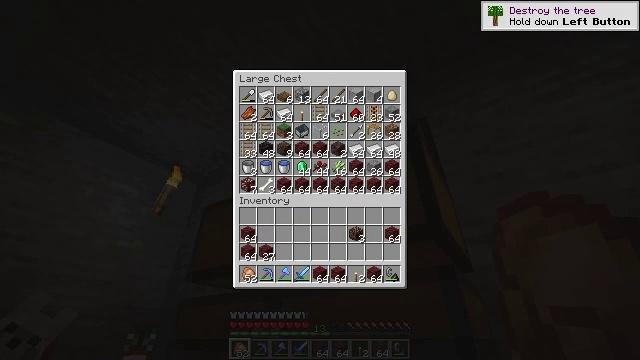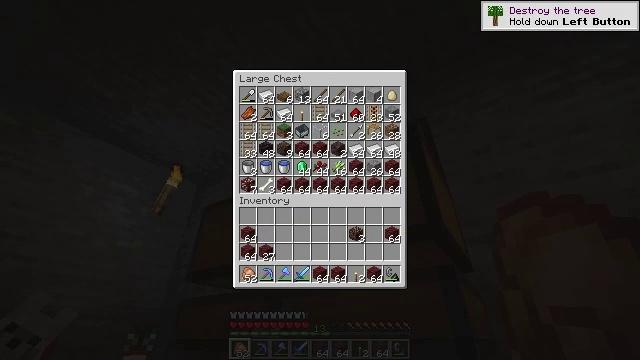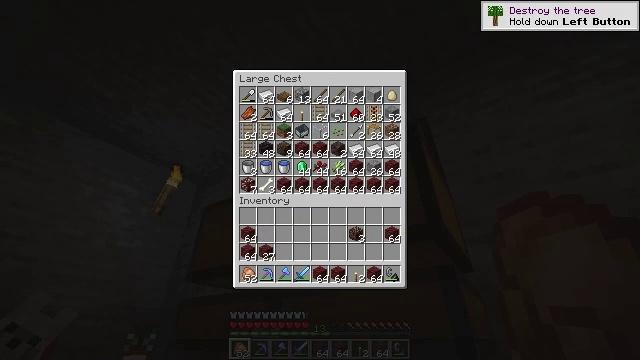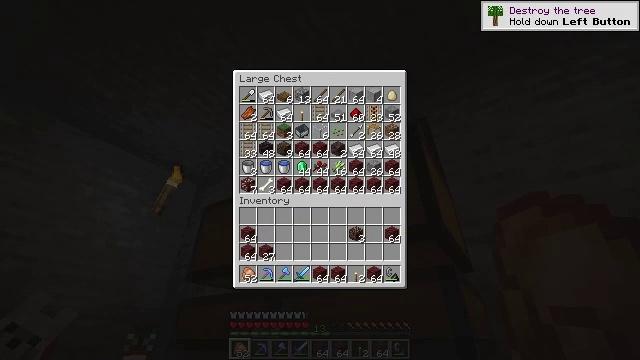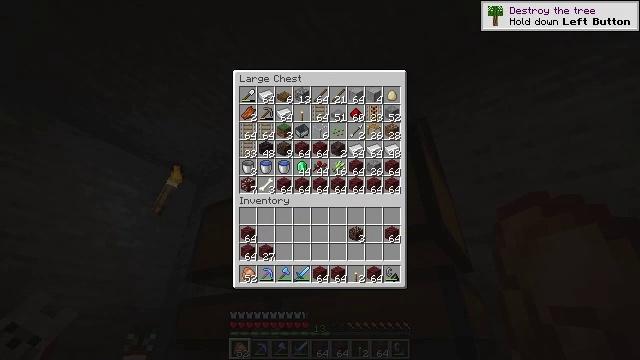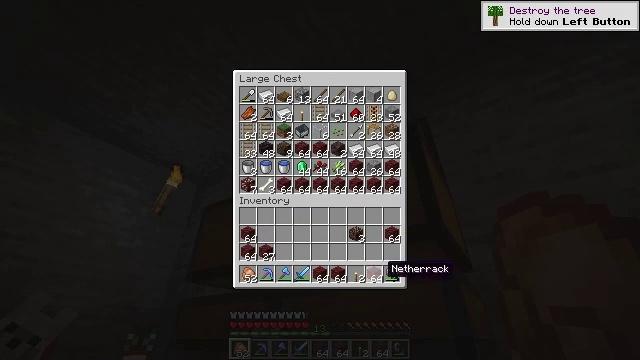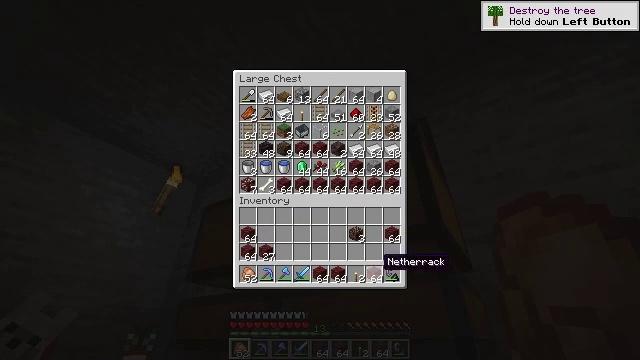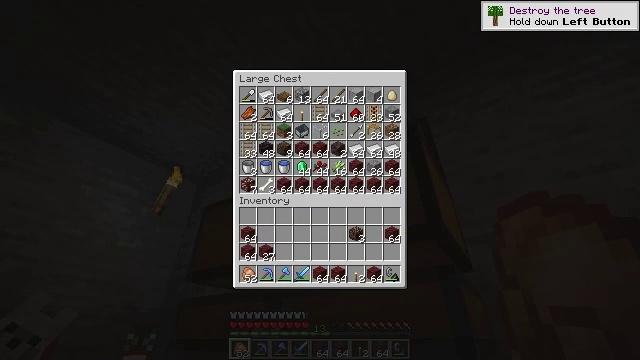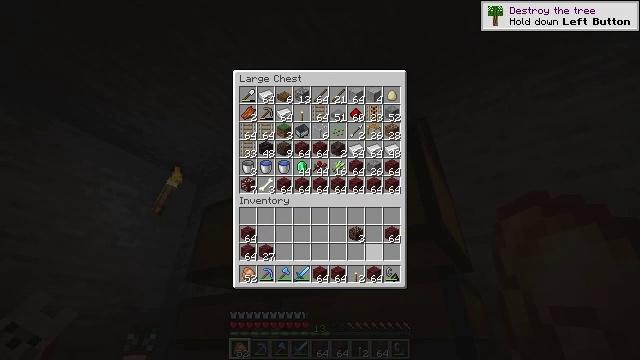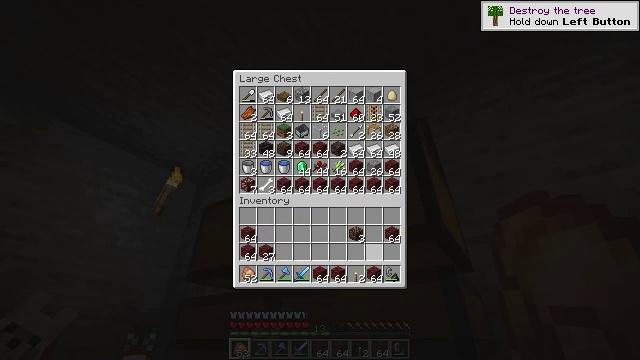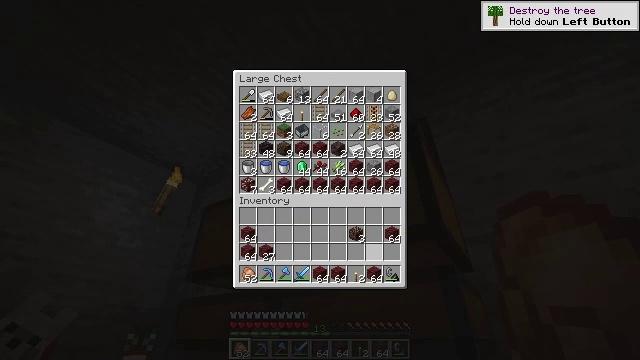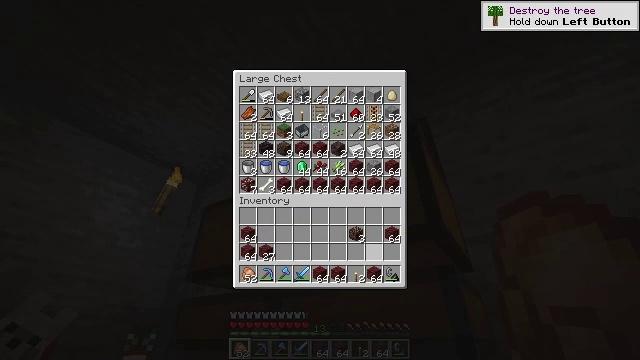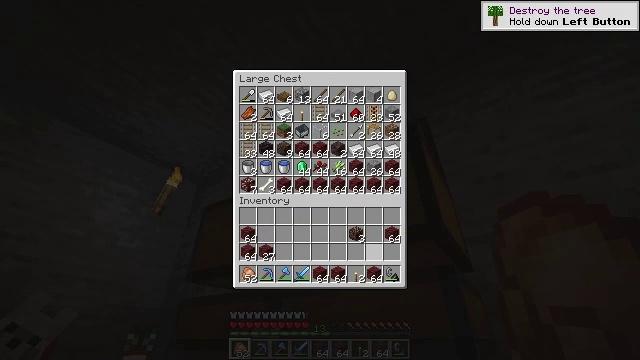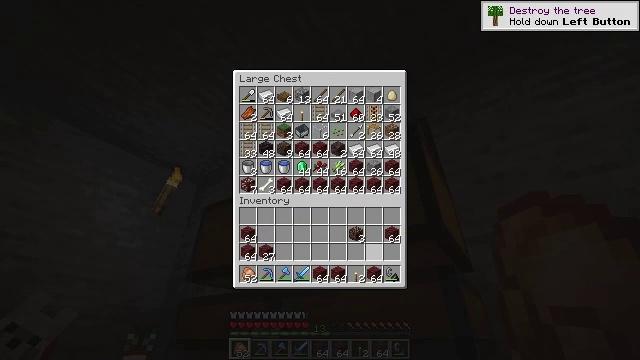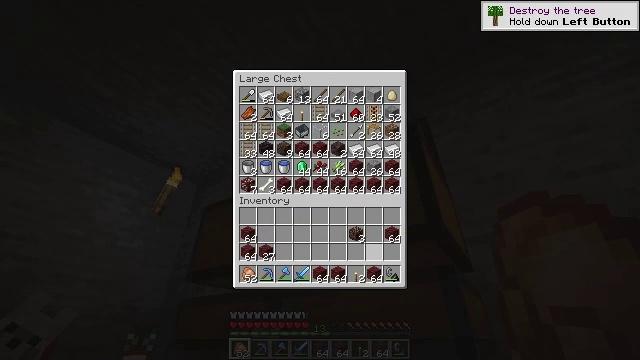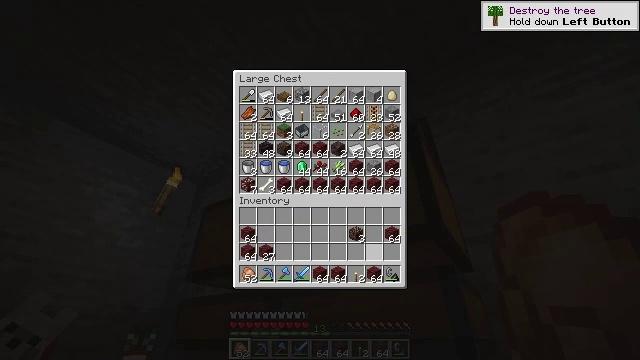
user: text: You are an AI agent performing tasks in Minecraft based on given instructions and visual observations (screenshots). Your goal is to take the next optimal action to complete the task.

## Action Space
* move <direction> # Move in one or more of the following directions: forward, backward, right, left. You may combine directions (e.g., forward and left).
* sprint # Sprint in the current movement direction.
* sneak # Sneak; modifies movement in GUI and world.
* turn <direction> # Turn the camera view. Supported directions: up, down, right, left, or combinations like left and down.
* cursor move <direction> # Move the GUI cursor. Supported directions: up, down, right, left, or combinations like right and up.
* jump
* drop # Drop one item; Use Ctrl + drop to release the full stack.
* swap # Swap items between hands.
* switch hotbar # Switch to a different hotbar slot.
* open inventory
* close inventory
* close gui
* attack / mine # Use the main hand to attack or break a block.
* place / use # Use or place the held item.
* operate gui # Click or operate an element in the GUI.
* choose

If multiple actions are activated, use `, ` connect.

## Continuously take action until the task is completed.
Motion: motion action
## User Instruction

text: Craft a netherite scrap.
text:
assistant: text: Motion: sneak, turn up
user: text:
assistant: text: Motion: sneak, turn up
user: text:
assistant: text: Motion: sneak, turn up
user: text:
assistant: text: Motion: sneak, turn left
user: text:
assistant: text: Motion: sneak
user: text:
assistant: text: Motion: sneak, turn up
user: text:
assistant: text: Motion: sneak, turn up
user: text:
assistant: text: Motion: sneak
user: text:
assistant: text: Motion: sneak
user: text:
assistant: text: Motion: sneak
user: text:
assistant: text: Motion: sneak
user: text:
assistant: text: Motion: sneak
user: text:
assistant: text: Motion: sneak
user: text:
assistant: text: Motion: sneak
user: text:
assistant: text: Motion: sneak
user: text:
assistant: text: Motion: sneak
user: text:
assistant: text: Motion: sneak, turn right
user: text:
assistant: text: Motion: turn right and down
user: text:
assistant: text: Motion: turn right
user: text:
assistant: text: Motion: turn right
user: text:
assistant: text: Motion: no_op
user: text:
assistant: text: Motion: no_op
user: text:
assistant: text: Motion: no_op
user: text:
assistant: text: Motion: no_op
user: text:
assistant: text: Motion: no_op
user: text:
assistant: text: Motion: no_op
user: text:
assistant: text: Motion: no_op
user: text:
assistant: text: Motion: no_op
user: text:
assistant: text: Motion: no_op
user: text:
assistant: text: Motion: no_op